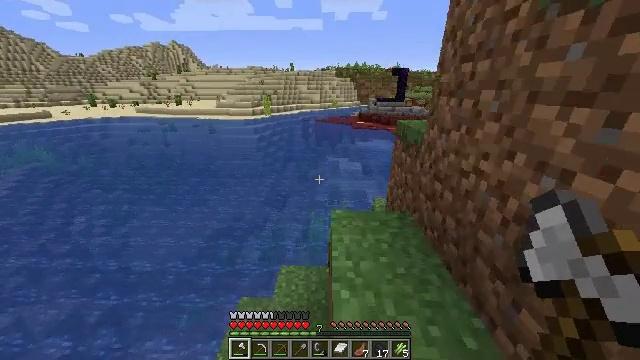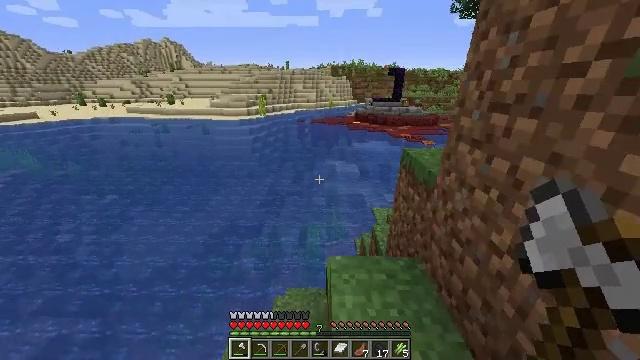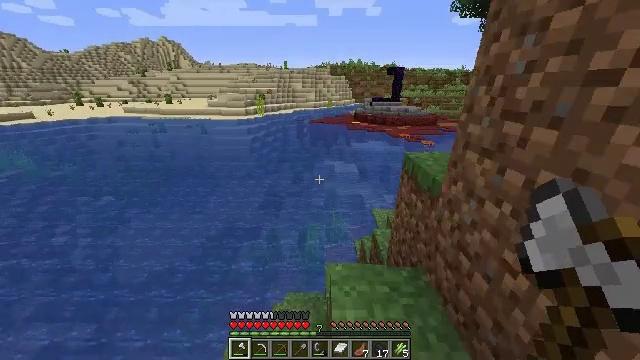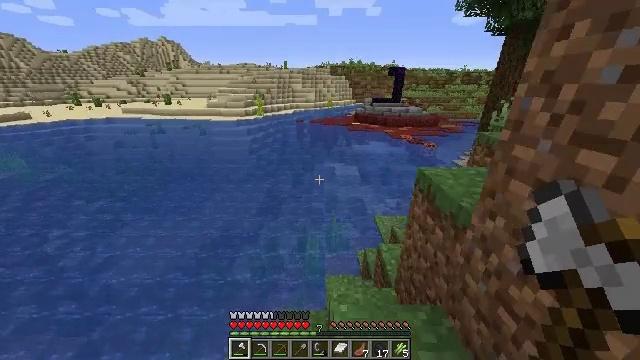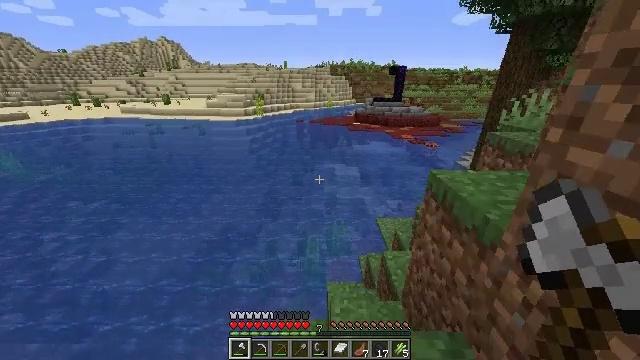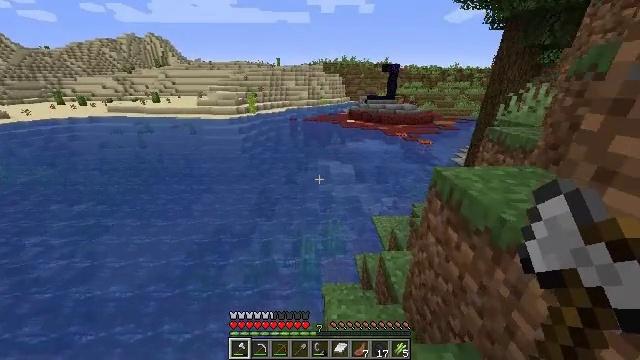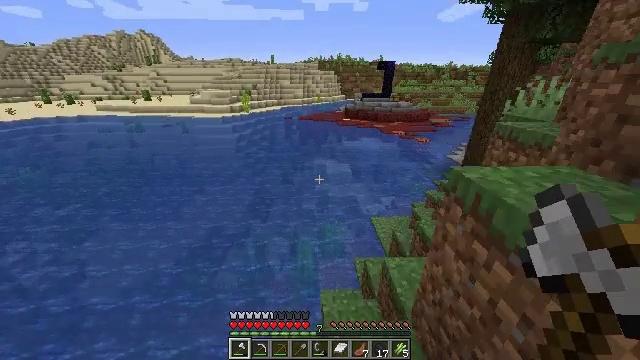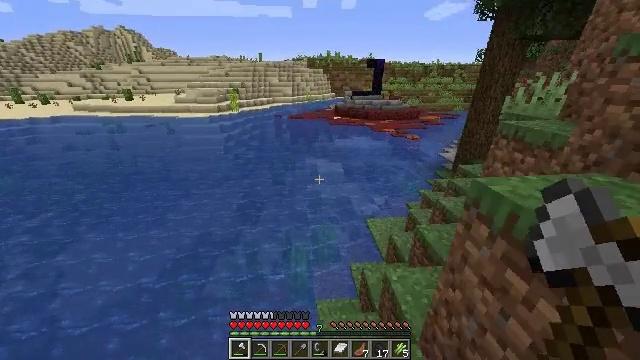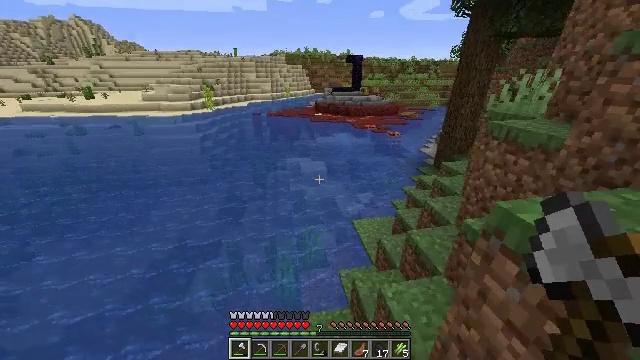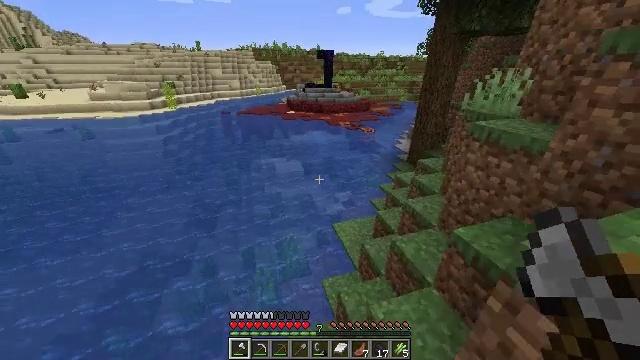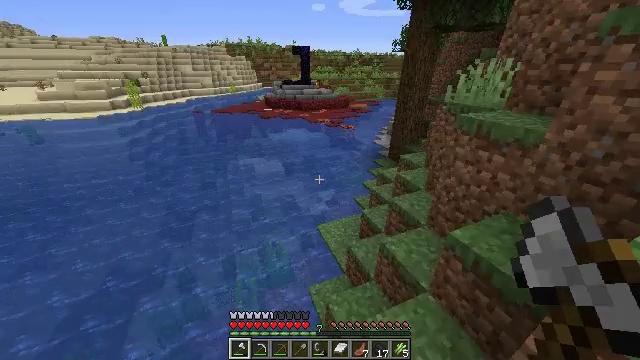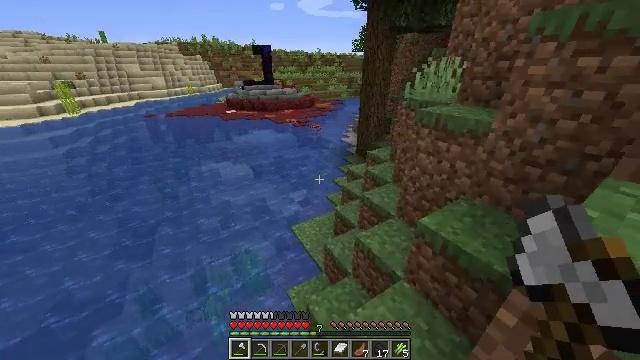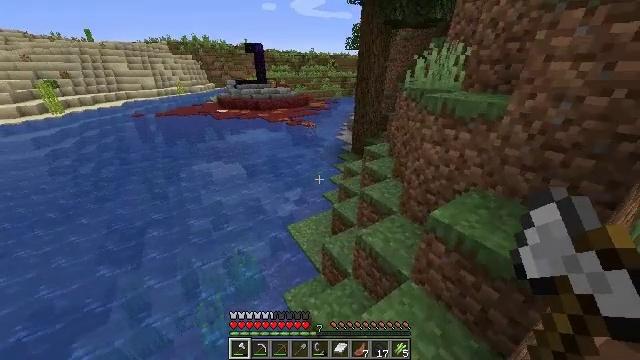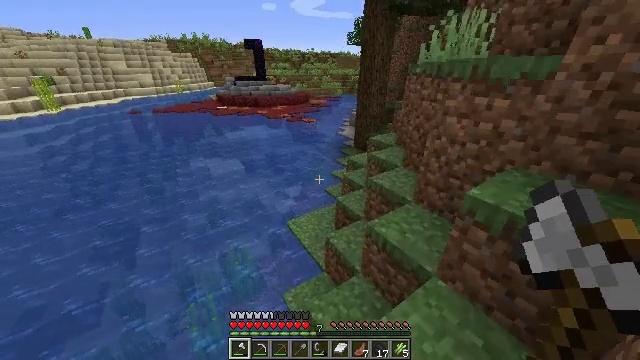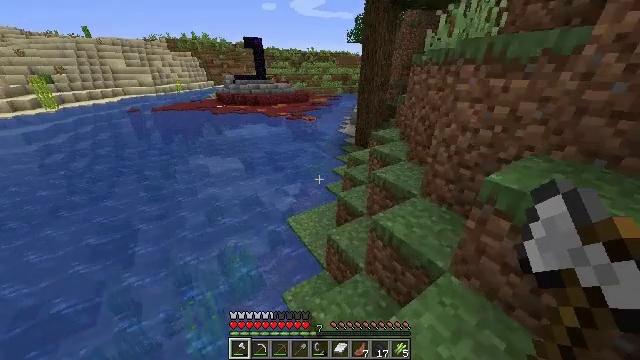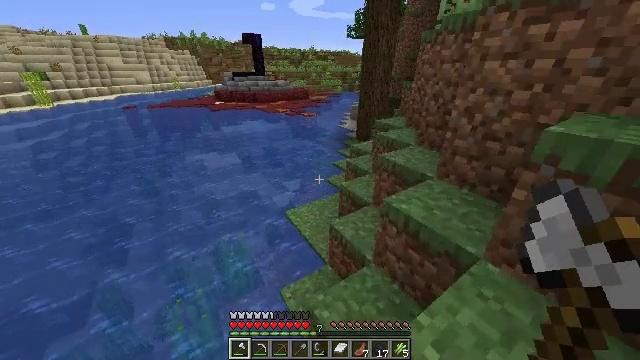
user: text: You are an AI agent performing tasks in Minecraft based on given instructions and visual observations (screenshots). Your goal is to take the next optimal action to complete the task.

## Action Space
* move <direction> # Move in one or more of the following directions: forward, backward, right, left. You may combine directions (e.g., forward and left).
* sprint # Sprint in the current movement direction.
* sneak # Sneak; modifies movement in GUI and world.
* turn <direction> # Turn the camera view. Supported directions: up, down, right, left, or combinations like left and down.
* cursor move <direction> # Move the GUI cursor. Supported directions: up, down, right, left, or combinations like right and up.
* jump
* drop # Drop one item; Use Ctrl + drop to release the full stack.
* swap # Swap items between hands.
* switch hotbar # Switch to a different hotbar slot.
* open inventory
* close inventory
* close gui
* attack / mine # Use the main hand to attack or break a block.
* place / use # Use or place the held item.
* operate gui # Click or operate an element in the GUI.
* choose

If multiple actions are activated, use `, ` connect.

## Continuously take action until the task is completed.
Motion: motion action
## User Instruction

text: Break the netherrack block.
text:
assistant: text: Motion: move forward, sprint, turn right, jump
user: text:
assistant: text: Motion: move forward, sprint, jump
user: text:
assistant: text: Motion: move forward, sprint, jump
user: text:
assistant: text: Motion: move forward, sprint, jump
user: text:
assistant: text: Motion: move forward, sprint, turn right
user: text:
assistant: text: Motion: move forward, sprint, turn right
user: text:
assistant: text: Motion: move forward, sprint, turn right
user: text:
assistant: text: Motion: move forward, sprint, turn right
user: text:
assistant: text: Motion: move forward, sprint, turn right
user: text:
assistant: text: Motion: move forward, sprint, turn right
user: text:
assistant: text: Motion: move forward, sprint, turn right
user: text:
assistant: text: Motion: move forward, sprint, turn right
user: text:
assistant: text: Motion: move forward, sprint
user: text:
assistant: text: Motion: move forward, sprint, jump
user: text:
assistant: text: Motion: move forward, sprint, jump
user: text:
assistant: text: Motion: move forward, sprint, jump
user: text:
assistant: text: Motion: move forward, sprint, jump
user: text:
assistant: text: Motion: move forward, sprint, jump
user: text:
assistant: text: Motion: move forward, sprint, jump
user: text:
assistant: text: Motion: move forward, sprint, jump
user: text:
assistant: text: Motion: move forward, sprint, jump
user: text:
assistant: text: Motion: move forward, sprint, jump
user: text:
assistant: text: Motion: move forward, sprint, jump
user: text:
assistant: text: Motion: move forward, sprint, jump
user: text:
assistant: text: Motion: move forward, sprint, jump
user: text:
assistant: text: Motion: move forward, sprint, jump
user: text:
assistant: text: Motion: move forward, sprint, jump
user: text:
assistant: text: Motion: move forward, sprint, jump
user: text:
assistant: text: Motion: move forward, sprint, jump
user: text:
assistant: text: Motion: move forward, sprint, jump